Question: How can i to use unique id of new data in rule with newData?
Data structure:

I want to disallow to write for the users which one senderName is in ban_users, but i cannot to get the newData senderName:
'''
newData('senderName').val(); //not working
newData('$message_id/senderName').val(); //also not working("$message_id": {})
'''
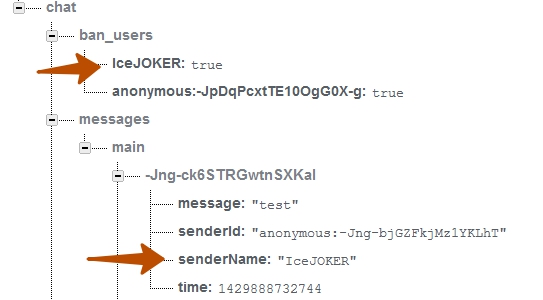
Answer: To disallow writes to 'messages/main/$id', try the following write rule:
'!root.child('chat/ban_users').hasChild(newData.child('senderName').val())'